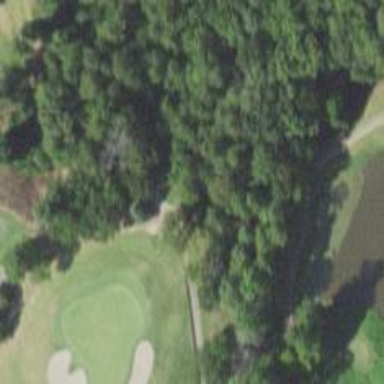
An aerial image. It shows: Pathway for golfing.